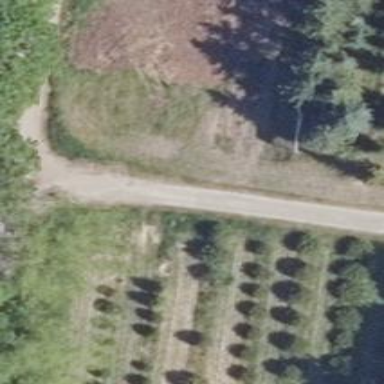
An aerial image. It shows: Driveway leading to service road.